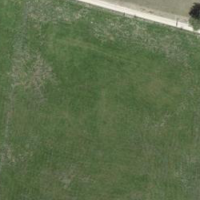
EUNIS habitat code: 52
Species observed at this site:
Cornus sanguinea